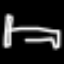
Label: bed